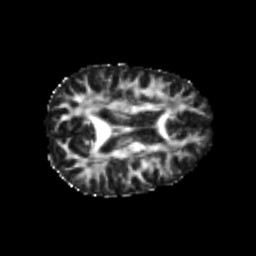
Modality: FA
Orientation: axial
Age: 25
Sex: female
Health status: healthy
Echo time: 0.074 s